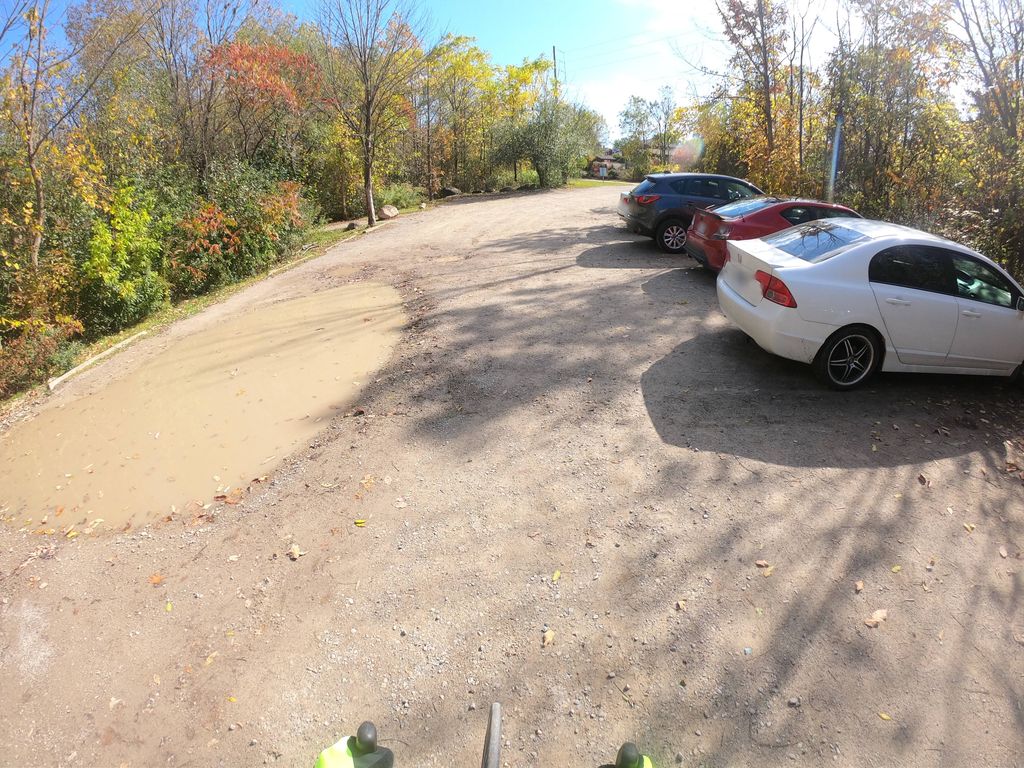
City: kitchener-waterloo